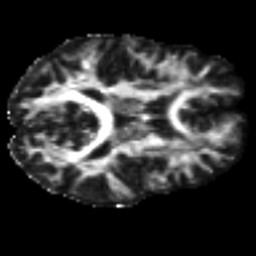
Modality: FA
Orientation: axial
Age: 22
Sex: female
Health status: healthy
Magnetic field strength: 3 T
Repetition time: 9 s
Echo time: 0.093 s